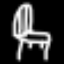
Label: chair